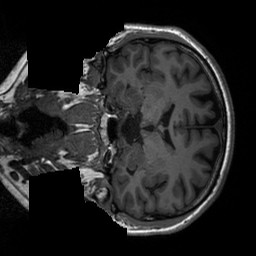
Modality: T1w
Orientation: coronal
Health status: healthy
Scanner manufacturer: siemens
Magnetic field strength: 3 T
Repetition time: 2.3 s
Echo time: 0.00207 s